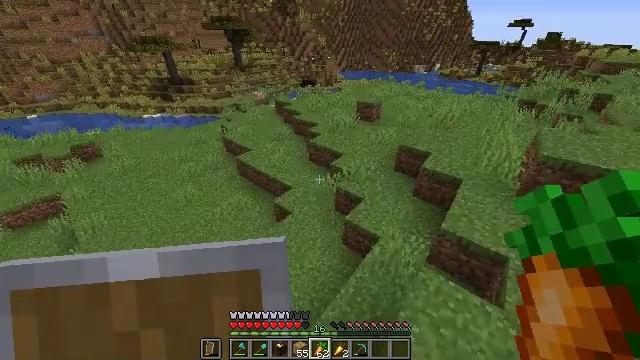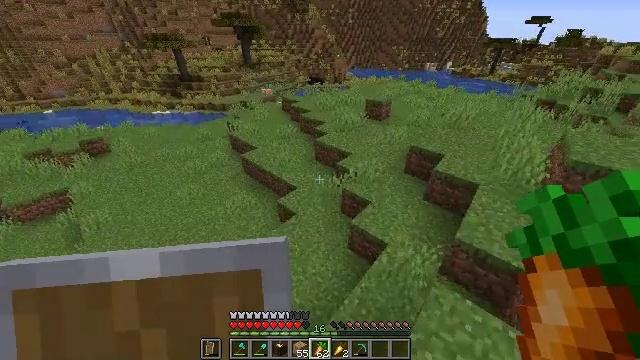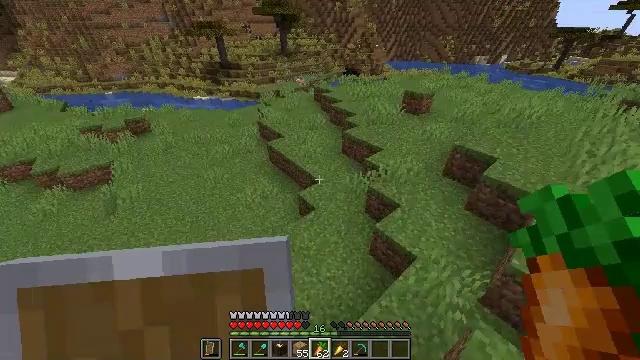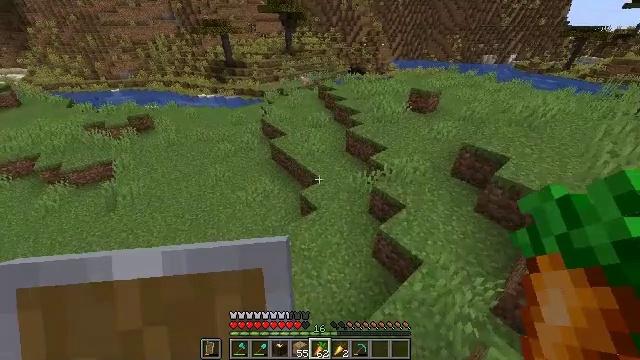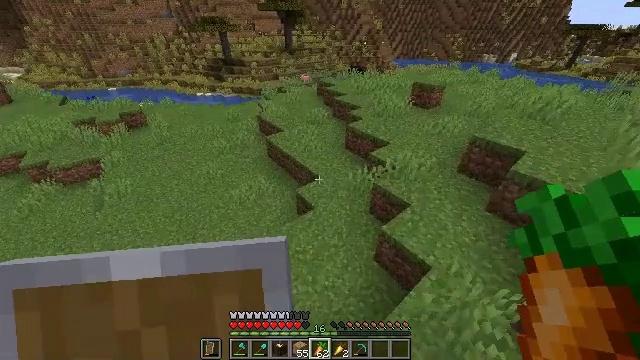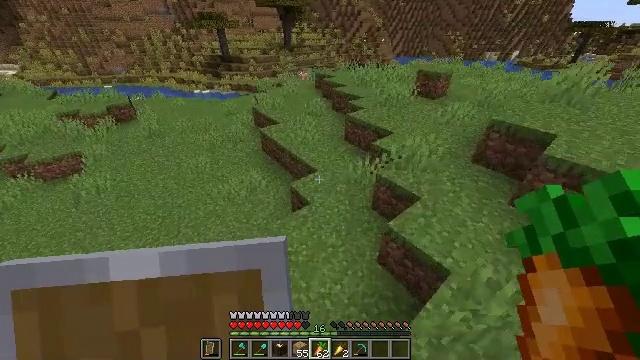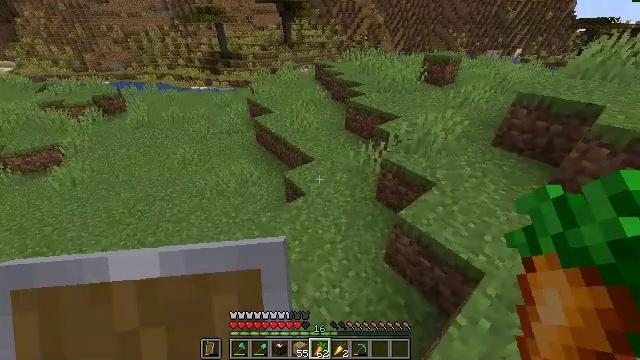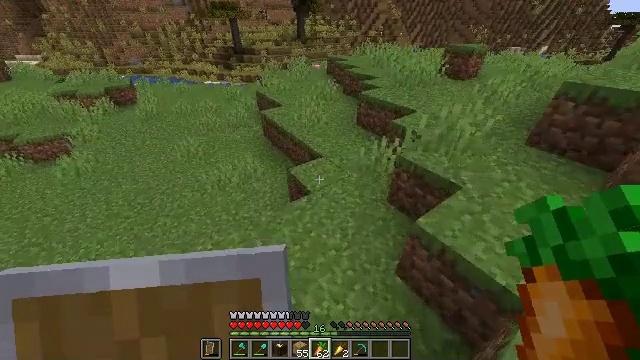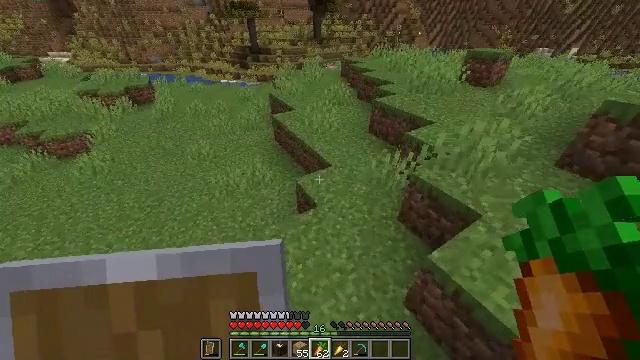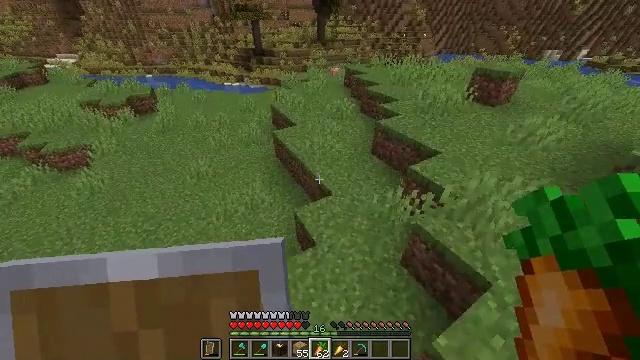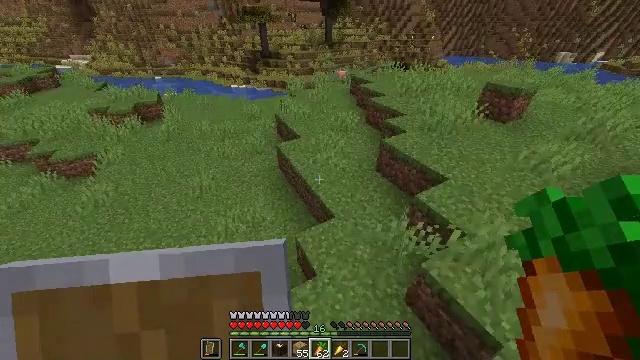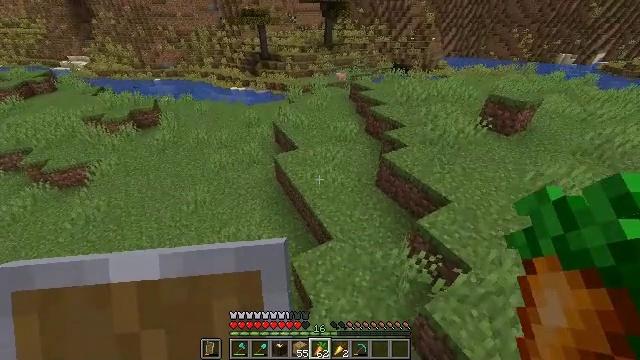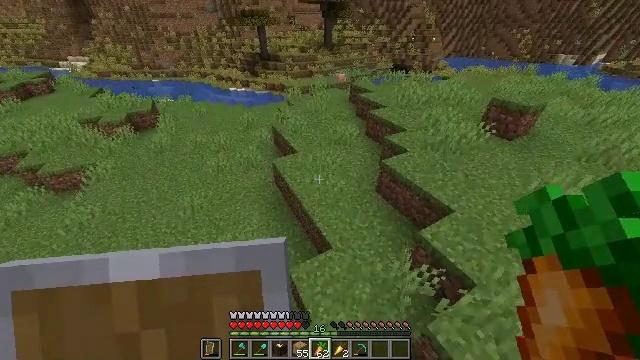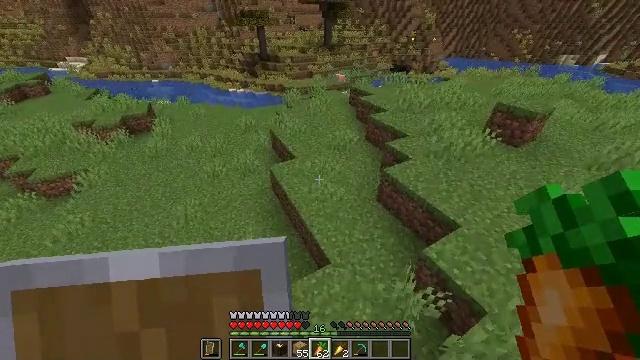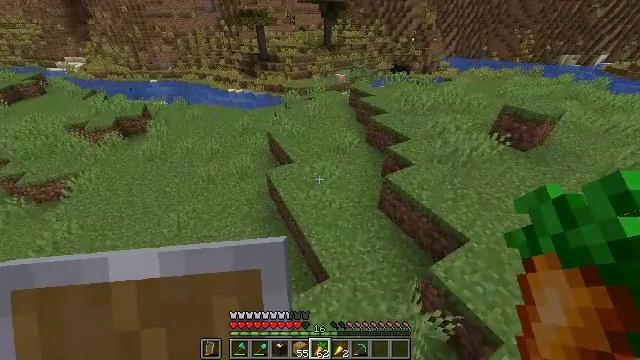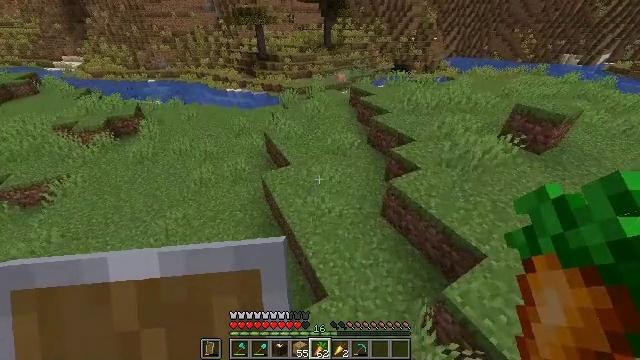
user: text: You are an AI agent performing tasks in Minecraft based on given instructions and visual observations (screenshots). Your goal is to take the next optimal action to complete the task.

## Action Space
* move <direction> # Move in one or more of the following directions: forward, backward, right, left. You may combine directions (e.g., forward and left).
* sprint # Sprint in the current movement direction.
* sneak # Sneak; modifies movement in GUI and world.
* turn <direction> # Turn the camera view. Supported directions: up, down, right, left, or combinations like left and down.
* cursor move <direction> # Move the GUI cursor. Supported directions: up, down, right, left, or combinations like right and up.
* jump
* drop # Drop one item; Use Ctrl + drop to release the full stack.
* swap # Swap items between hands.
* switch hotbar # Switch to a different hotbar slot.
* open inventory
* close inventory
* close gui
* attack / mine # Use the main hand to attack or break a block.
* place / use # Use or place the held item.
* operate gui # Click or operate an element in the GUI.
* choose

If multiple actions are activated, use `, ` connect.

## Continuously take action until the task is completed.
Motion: motion action
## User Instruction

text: Mine the grass in the plains.
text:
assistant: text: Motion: move forward, sprint, turn left, jump
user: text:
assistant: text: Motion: move forward, sprint, turn left and down, jump
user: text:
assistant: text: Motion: move forward, sprint, turn left, jump
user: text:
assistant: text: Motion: move forward, sprint, jump
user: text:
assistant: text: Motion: move forward, sprint, jump
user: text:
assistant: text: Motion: move forward, sprint, jump
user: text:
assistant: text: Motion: move forward, sprint, turn left, jump
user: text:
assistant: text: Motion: move forward, sprint, turn left, jump
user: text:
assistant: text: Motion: move forward, sprint, turn left, jump
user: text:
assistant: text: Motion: move forward, sprint, turn left, jump
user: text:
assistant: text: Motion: move forward, sprint, jump
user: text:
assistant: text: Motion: move forward, jump
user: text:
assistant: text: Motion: move forward, jump
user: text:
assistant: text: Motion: move forward, jump
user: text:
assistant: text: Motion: move forward, jump
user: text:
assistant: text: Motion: move forward, jump, switch to hotbar 2
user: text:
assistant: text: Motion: move forward, jump, switch to hotbar 2
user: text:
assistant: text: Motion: move forward, jump, switch to hotbar 2
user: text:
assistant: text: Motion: move forward, jump
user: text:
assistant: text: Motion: move forward, jump
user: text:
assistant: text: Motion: move forward, jump
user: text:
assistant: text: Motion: move forward, sprint, jump
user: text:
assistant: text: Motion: move forward, sprint, jump
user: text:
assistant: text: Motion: move forward, sprint, turn left, jump
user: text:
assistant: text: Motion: move forward, sprint, turn left, jump
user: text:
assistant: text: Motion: move forward, sprint, turn left, jump
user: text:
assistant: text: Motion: move forward, sprint, jump
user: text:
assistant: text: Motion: move forward, sprint, jump
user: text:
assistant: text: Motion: move forward, sprint, jump
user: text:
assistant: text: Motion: move forward, sprint, jump